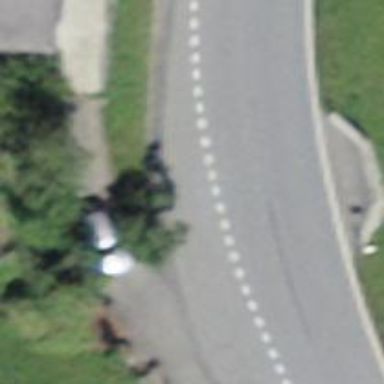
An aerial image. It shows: Bus stop along the road.